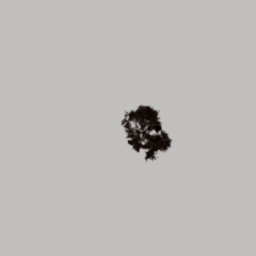
Label: nature